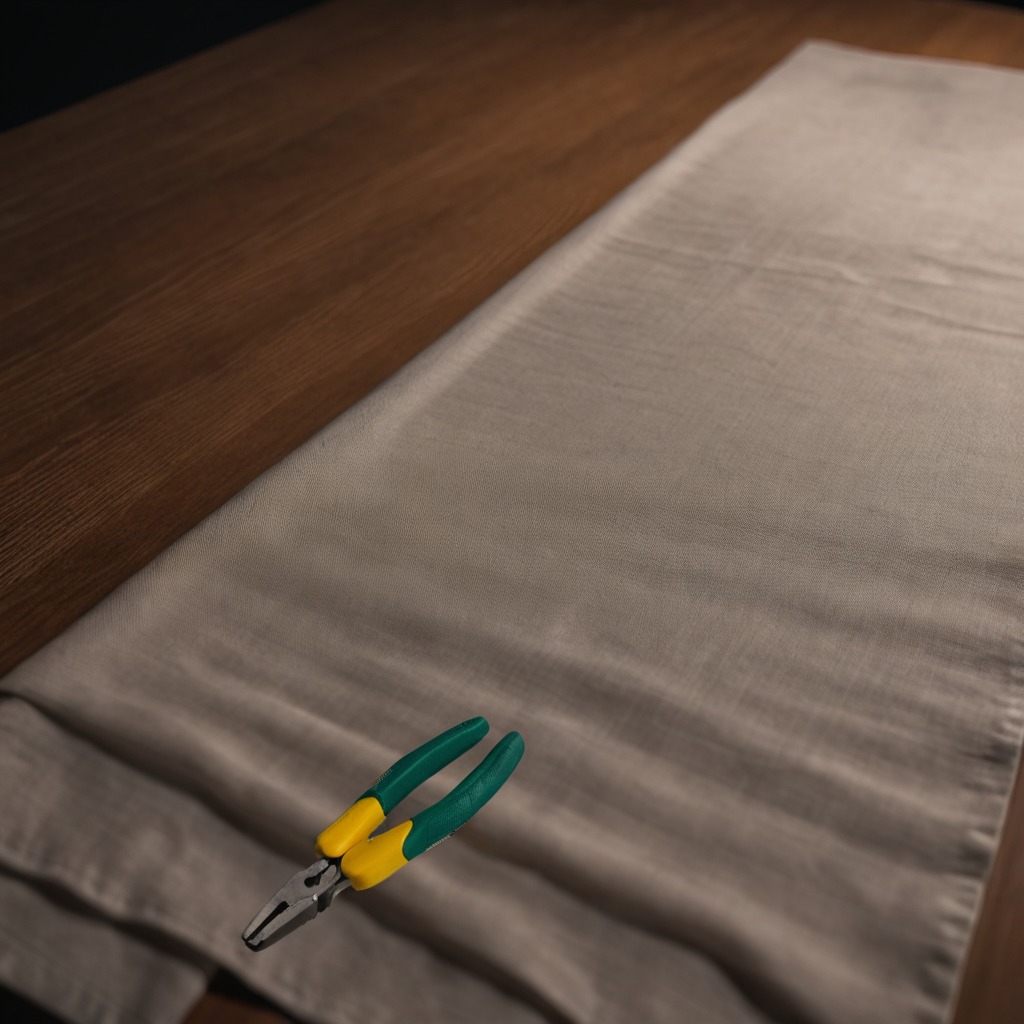
A plier is lying on the wooden table.